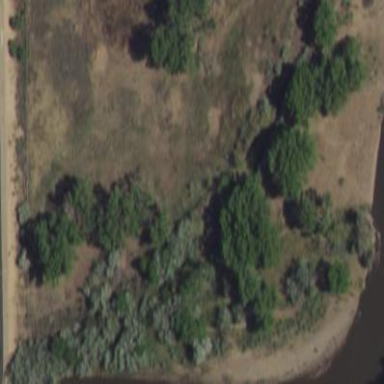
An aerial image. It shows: Riparian forest area.